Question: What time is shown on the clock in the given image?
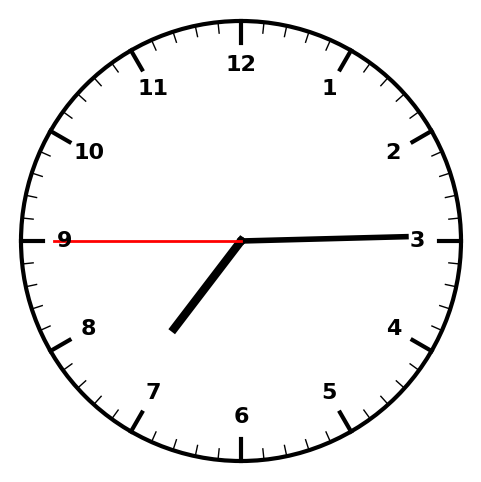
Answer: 07:14:45